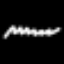
Label: squiggle